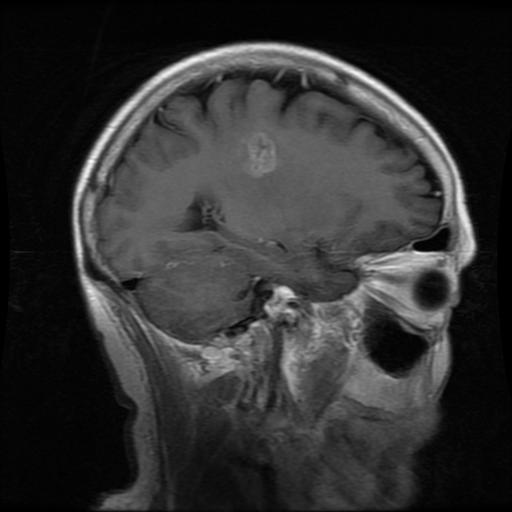
Label: glioma